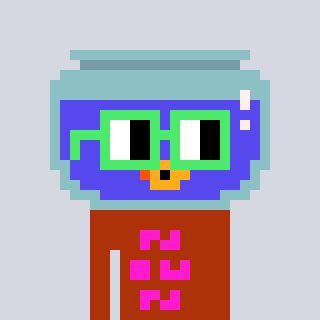
a pixel art character with square light green glasses, a goldfish-shaped head and a hotbrown-colored body on a cool background